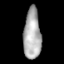
Tissue: skin
Cell type: Epithelial cells
Senescence score: 0.6748
Nuclear area (px): 858
Mean DAPI intensity: 173.386